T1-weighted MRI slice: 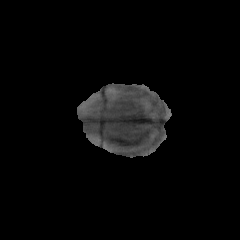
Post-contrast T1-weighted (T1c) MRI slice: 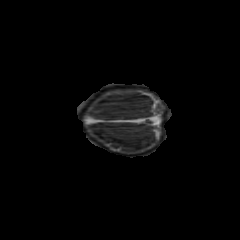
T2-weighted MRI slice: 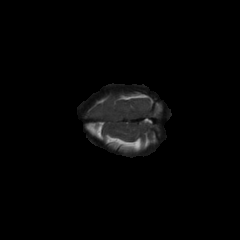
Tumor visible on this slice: no